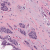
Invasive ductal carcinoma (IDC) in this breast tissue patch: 1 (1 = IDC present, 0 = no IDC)